Question: I have a list of people and each person has a list of pets.
I would like to get the list of people on page load.
I only want to load a list of one persons pets if the users clicks

here is the jsfiddle uses coffeescript
<URL>
the getPets seems to be called over and over just when loading
'''
<a href="#" data-bind="click: $root.getPets()">view pets</a>
'''
I have figured it out by adding methods to the Person object directly.
<URL>
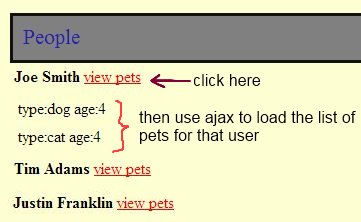
Answer: I had no idea i could add methods to the Person class
I added the getPets Method in Person in order to get my own list of pets
'''
Person = (data) ->
name = ko.observable(data.name)
lname = ko.observable(data.lname)
pets = ko.observableArray(data.pets)
getPets = (person) ->
data = '{"pets":[
{"age": "5", "type": "dog"},
{"age": "4", "type": "cat"}
]}'
json = $.parseJSON(data).pets
mappedItems = $.map(json , (i)-> Pet(i) )
pets(mappedItems)
name:name
lname:lname
pets:pets
getPets:getPets
'''
<URL>